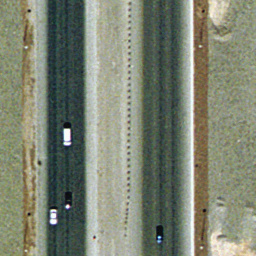
Label: freeway